Рабочим веществом тепловой машины является $
u$ молей идеального одноатомного газа, которые совершают замкнутый цикл, состоящий из линейной зависимости давления $p$ от объема $V$ на участке $1-2$, изобарического процесса $2-3$ и линейной зависимости давления от объема $3-1$ (см. рисунок).  Величины $p_{0}$, $V_{0}$ считать известными.
объем $V_{3}$ и температуру $T_{3}$ в точке $3$;
работу $A$ газа за цикл;
коэффициент полезного действия тепловой машины.
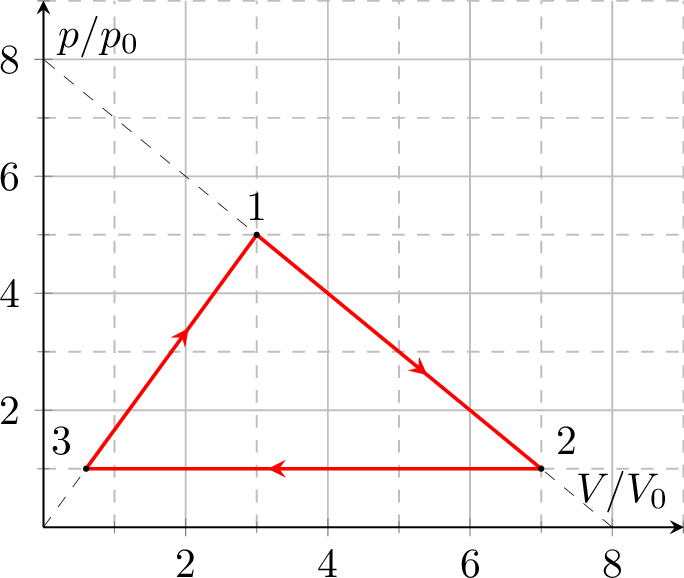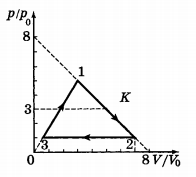
объем $V_{3}$ и температуру $T_{3}$ в точке $3$;
Решение: Давление, объем и температура газа в точках $1$, $2$ и $3$ обозначим через $p$, $V$ и $T$, добавляя соответствующие индексы. Для участка $3-1$ (см. рисунок) $\frac{V_{3}}{p_{3}}=\frac{V_{1}}{p_{1}}$. Так как $p_{3}=p_{0}$, $p_{1}=5 p_{0}$ и $V_{1}=3 V_{0}$, то $V_{3}=\frac{3}{5} V_{0}$. Зная $p_{3}$ и $V_{3}$, находим из уравнения состояния $$ T_{3}=\frac{p_{3} V_{3}}{\nu R}=\frac{3}{5} \frac{p_{0} V_{0}}{\nu R}. $$
Ответ: $$ V_{3}=\frac{3}{5} V_{0}. $$ $$ T_{3}=\frac{p_{3} V_{3}}{\nu R}=\frac{3}{5} \frac{p_{0} V_{0}}{\nu R}. $$

работу $A$ газа за цикл;
Решение: Работа газа за цикл равна $$ A=\frac{1}{2}\left(V_{2}-V_{3}\right)\left(p_{1}-p_{2}\right)=\frac{64}{5} p_{0} V_{0}. $$
Ответ: $$ A=\frac{64}{5} p_{0} V_{0}. $$

коэффициент полезного действия тепловой машины.
Решение: Найдем температуры $T_{1}=\frac{P_{1} V_{1}}{\nu R}=\frac{15 p_{0} V_{0}}{\nu R}$ и $T_{2}=\frac{P_{2} V_{2}}{\nu R}=\frac{7 p_{0} V_{0}}{\nu R}$. На участке $2-3$ газ отдает тепло, а на участке $3-1$ получает количество теплоты$$Q_{31}=\frac{\nu \cdot 3}{\nu \cdot 2} R\left(T_{1}-T_{3}\right)+\frac{p_{1}+p_{3}}{2}\left(V_{1}-V_{3}\right)=\frac{144}{5} p_{0} V_{0}.$$Можно показать, что на участке $1-2$ есть точка $K$ с критическим объемом $V_{к}$ таким, что при $V < V_{к}$ газ получает тепло, а при $V > V_{к}$ отдает. При этом $p_{к}=3 p_{0}$, $T_{к}=\frac{15 p_{0} V_{0}}{\nu R}$.Итак, за цикл газ получает тепло только на участках $3-1$ и $1-K$, причем$$Q_{1 K}=\frac{\nu 3}{\nu 2} R\left(T_{к}-T_{1}\right)+\frac{p_{1}+p_{2}}{2}\left(V_{к}-V_{1}\right)=8 p_{0} V_{0}.$$Коэффициент полезного действия тепловой машины$$\eta=\frac{A}{Q_{31}+Q_{1 К}}=\frac{8}{23} \approx 0.35.$$$\textit{Замечание:}$ Решение и ответ $\eta=\frac{A}{Q_{31}}=\frac{4}{9} \approx 0.44$ неверны!
Ответ: $$ \eta=\frac{A}{Q_{31}+Q_{1 К}} \approx 0.35. $$
Темы:
T, Термодинамика, Всероссийские, КПД, Циклы